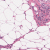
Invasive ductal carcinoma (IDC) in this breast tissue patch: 1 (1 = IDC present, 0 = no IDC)